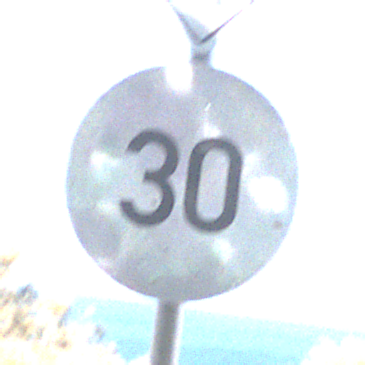
Verkehrszeichen: Geschwindigkeit30
Zusatzzeichen oben: EndeVorfahrtsstrasse
Umgebung: Outdoor, Nature
Tageszeit: MorningAfternoon
Wetter: Clear
Licht: Natural
Jahreszeit: NotSpecified
Kontrast: HighContrast